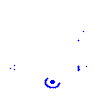
Particle: electron